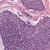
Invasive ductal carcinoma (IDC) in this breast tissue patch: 1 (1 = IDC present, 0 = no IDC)